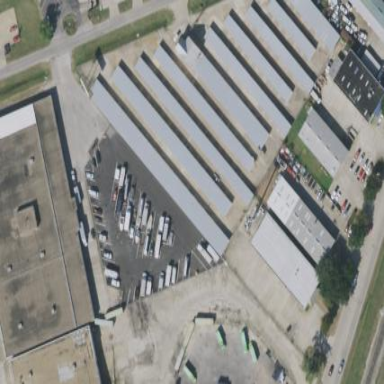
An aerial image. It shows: Warehouse.